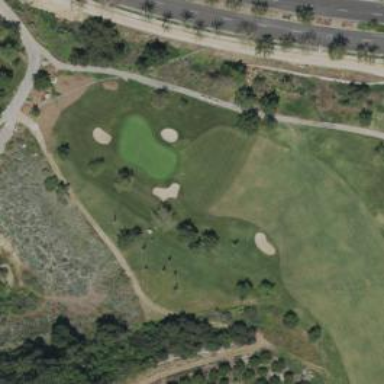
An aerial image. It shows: View of golf hole.